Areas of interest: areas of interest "Nanpu Farmers' Market"
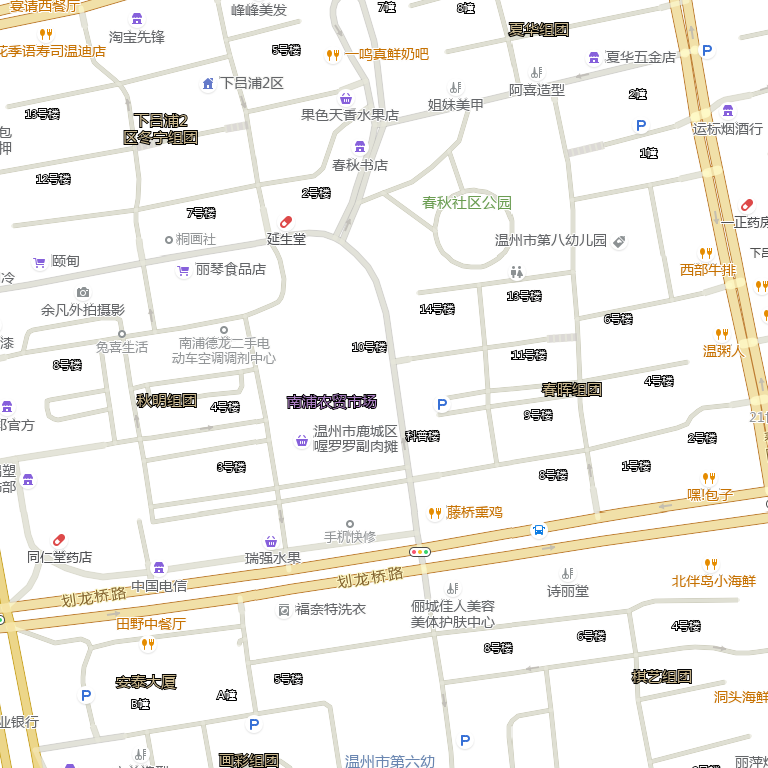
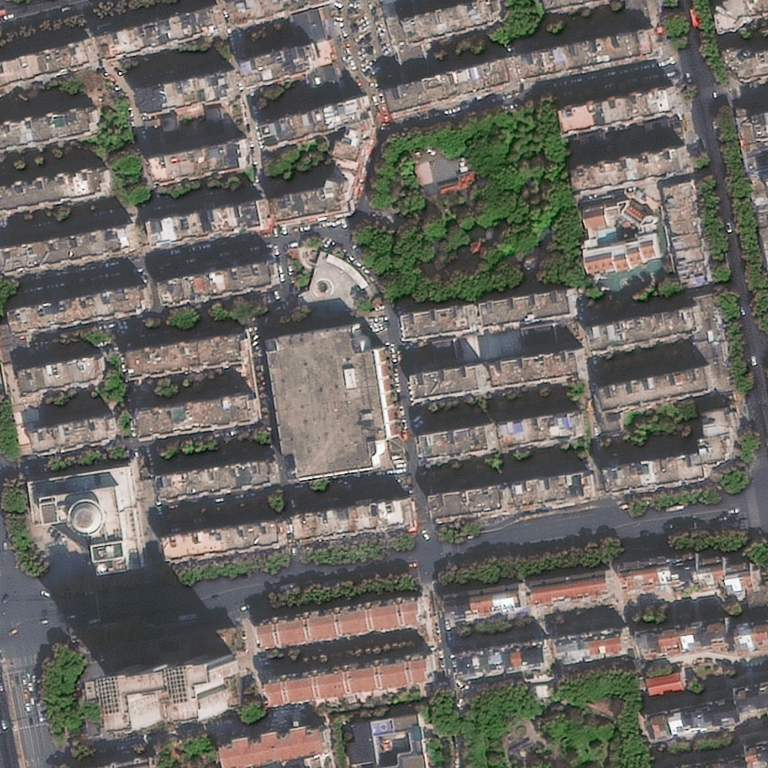